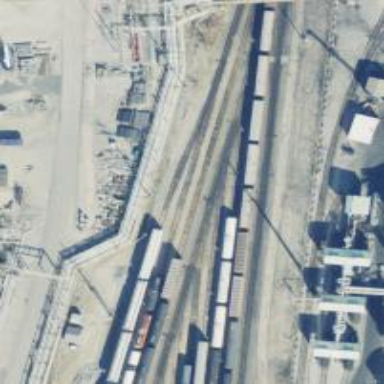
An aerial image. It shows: Railway yard used for servicing trains.